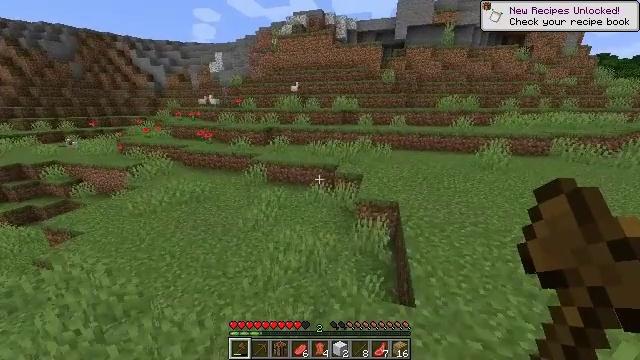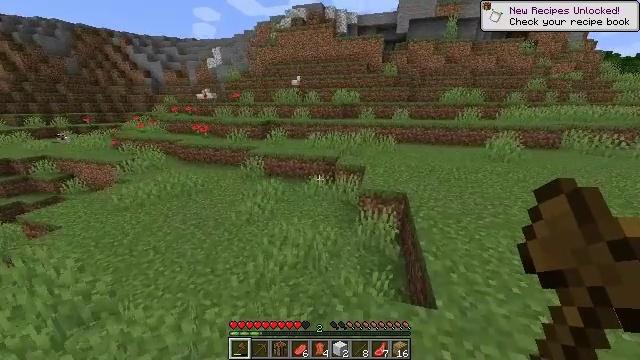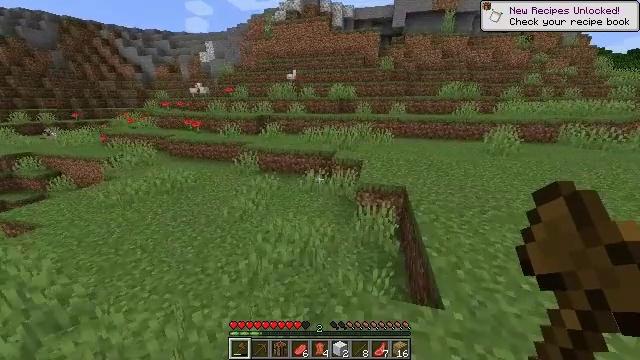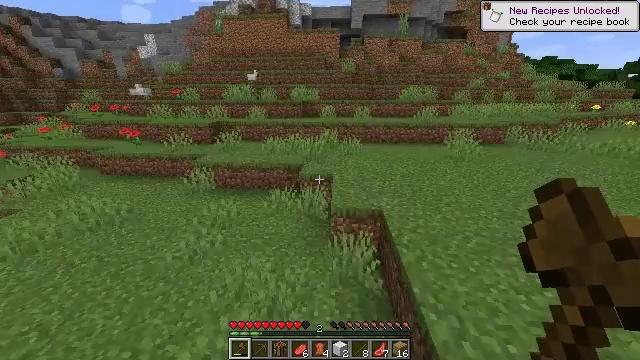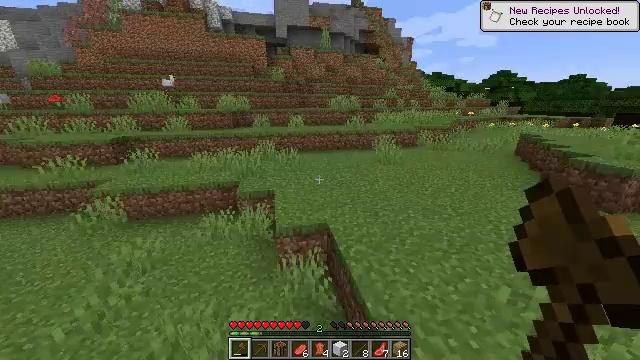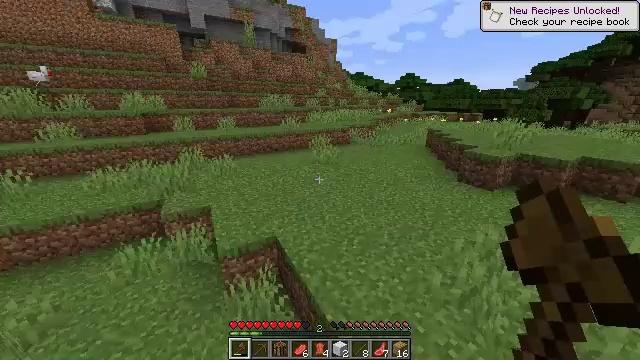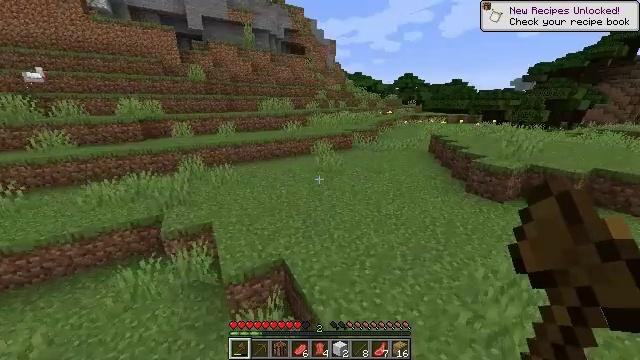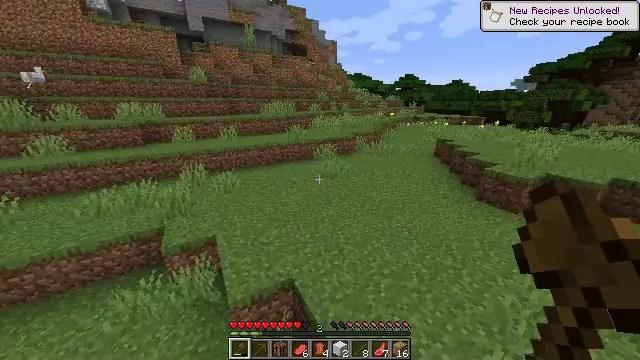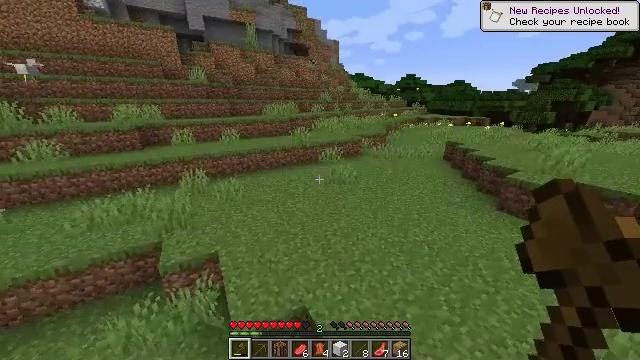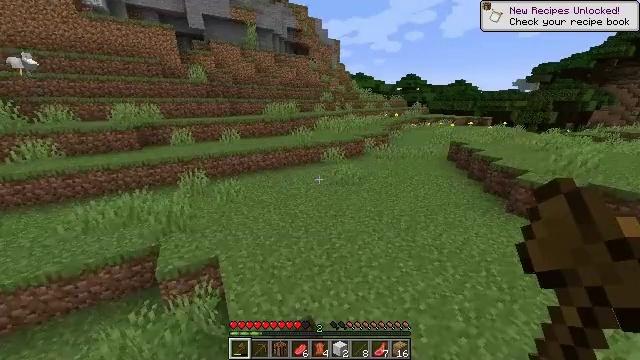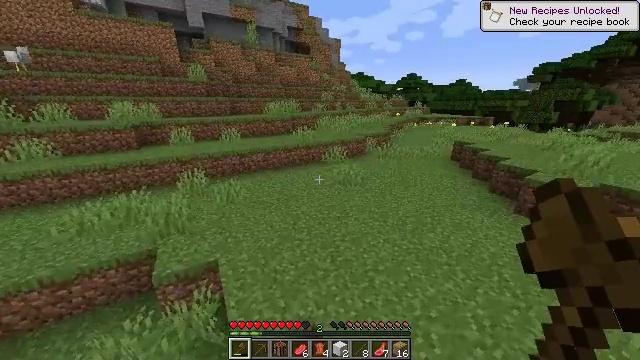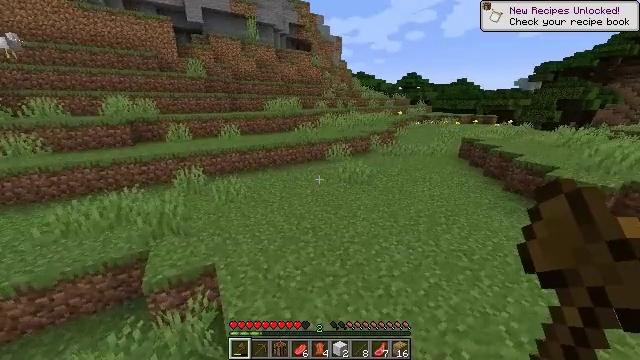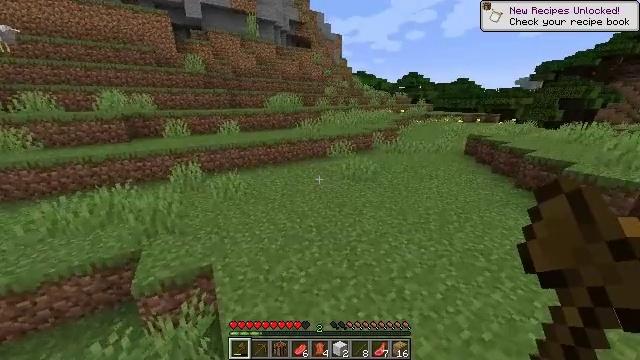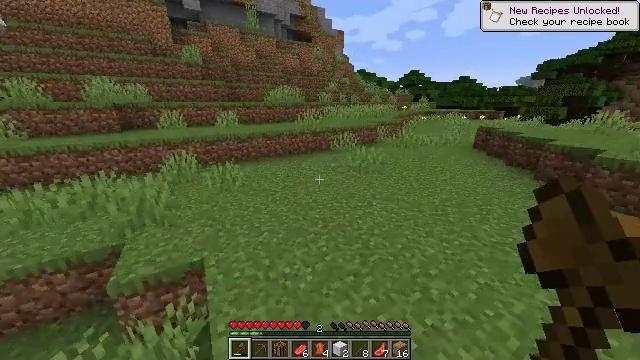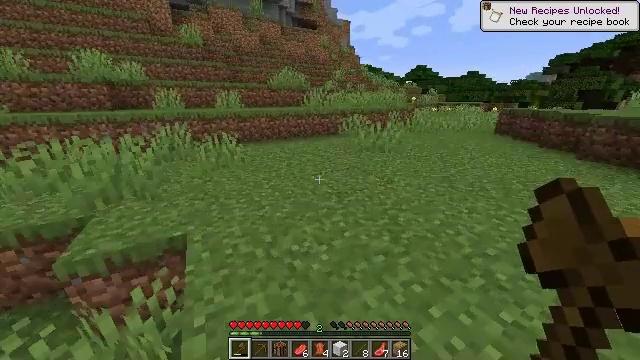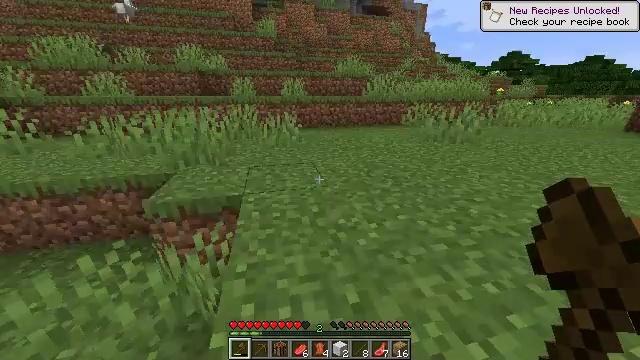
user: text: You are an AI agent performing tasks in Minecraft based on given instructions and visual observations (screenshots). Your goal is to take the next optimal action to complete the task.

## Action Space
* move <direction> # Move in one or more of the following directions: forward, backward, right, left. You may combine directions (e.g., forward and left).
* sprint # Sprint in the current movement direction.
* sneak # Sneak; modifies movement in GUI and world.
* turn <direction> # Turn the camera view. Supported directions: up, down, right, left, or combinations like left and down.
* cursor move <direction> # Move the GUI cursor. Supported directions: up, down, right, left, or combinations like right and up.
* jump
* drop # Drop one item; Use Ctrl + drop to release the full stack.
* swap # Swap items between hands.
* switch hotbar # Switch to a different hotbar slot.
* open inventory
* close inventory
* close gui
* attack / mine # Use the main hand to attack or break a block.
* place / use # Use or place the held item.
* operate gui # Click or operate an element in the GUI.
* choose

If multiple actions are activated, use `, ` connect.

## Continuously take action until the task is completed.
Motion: motion action
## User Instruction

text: Mine the poppy flower.
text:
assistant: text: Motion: move forward, sprint, jump
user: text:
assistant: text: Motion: move forward, sprint, turn right, jump
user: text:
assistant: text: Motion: move forward, sprint, turn right, jump
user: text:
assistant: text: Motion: move forward, sprint, turn right and up, jump
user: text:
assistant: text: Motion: move forward, sprint, turn right, jump
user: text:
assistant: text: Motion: move forward, sprint, jump
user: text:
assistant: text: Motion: move forward, sprint, jump
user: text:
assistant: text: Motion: move forward, sprint, jump
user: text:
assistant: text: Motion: move forward, sprint, jump
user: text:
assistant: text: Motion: move forward, sprint, jump
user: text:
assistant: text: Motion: move forward, sprint, jump
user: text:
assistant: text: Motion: move forward, sprint, jump
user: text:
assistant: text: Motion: move forward, sprint, jump
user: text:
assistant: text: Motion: move forward, sprint, turn left, jump
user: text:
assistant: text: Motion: move forward, sprint, turn left and down, jump
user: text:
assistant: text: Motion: move forward, sprint, turn left, jump
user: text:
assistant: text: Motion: move forward and move left, sprint, turn left and down, jump
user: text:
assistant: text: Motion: move forward and move left, sprint, turn left and down, jump
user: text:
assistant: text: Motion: move forward, sprint, jump
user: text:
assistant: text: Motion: move forward, sprint, jump
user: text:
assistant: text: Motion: move forward, sprint, jump
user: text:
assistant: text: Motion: move forward, sprint, jump
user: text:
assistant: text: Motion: move forward, sprint, jump
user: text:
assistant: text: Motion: move forward, sprint, jump
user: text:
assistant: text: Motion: move forward, sprint, jump
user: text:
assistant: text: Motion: move forward, sprint, jump
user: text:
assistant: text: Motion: move forward, sprint, jump
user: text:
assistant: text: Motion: move forward, sprint, jump
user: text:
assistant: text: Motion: move forward, sprint, jump
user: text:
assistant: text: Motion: move forward, sprint, jump